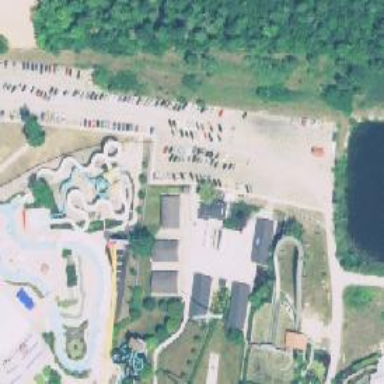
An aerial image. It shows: Water slide attraction.